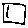
Label: square